Question: I am trying to export data from PhpMyAdmin to JSON format
This code works for 'select lat,lng from googlemaps', but does not for the 'address' column
My code is:
'''
<?php
$con=mysqli_connect("localhost","root","","googlemaps");
if (mysqli_connect_errno())
{
echo "Failed to connect to MySQL: " . mysqli_connect_error();
}
$sql = "SELECT lat,lng,'addr' FROM infos";
if ($result = mysqli_query($con, $sql))
{
$resultArray = array();
$tempArray = array();
// Loop through each row in the result set
while($row =mysqli_fetch_array($result))
{
// Add each row into our results array
$tempArray = $row;
array_push($resultArray, $tempArray);
}
$fp = fopen('results01.json', 'w');
fwrite($fp, "{ "tab": ");
fwrite($fp, json_encode($resultArray));
fwrite($fp, " }");
fclose($fp);
echo json_encode($resultArray);
//var_dump($resultArray);
?>
'''
Screenshot of 'infos' table:

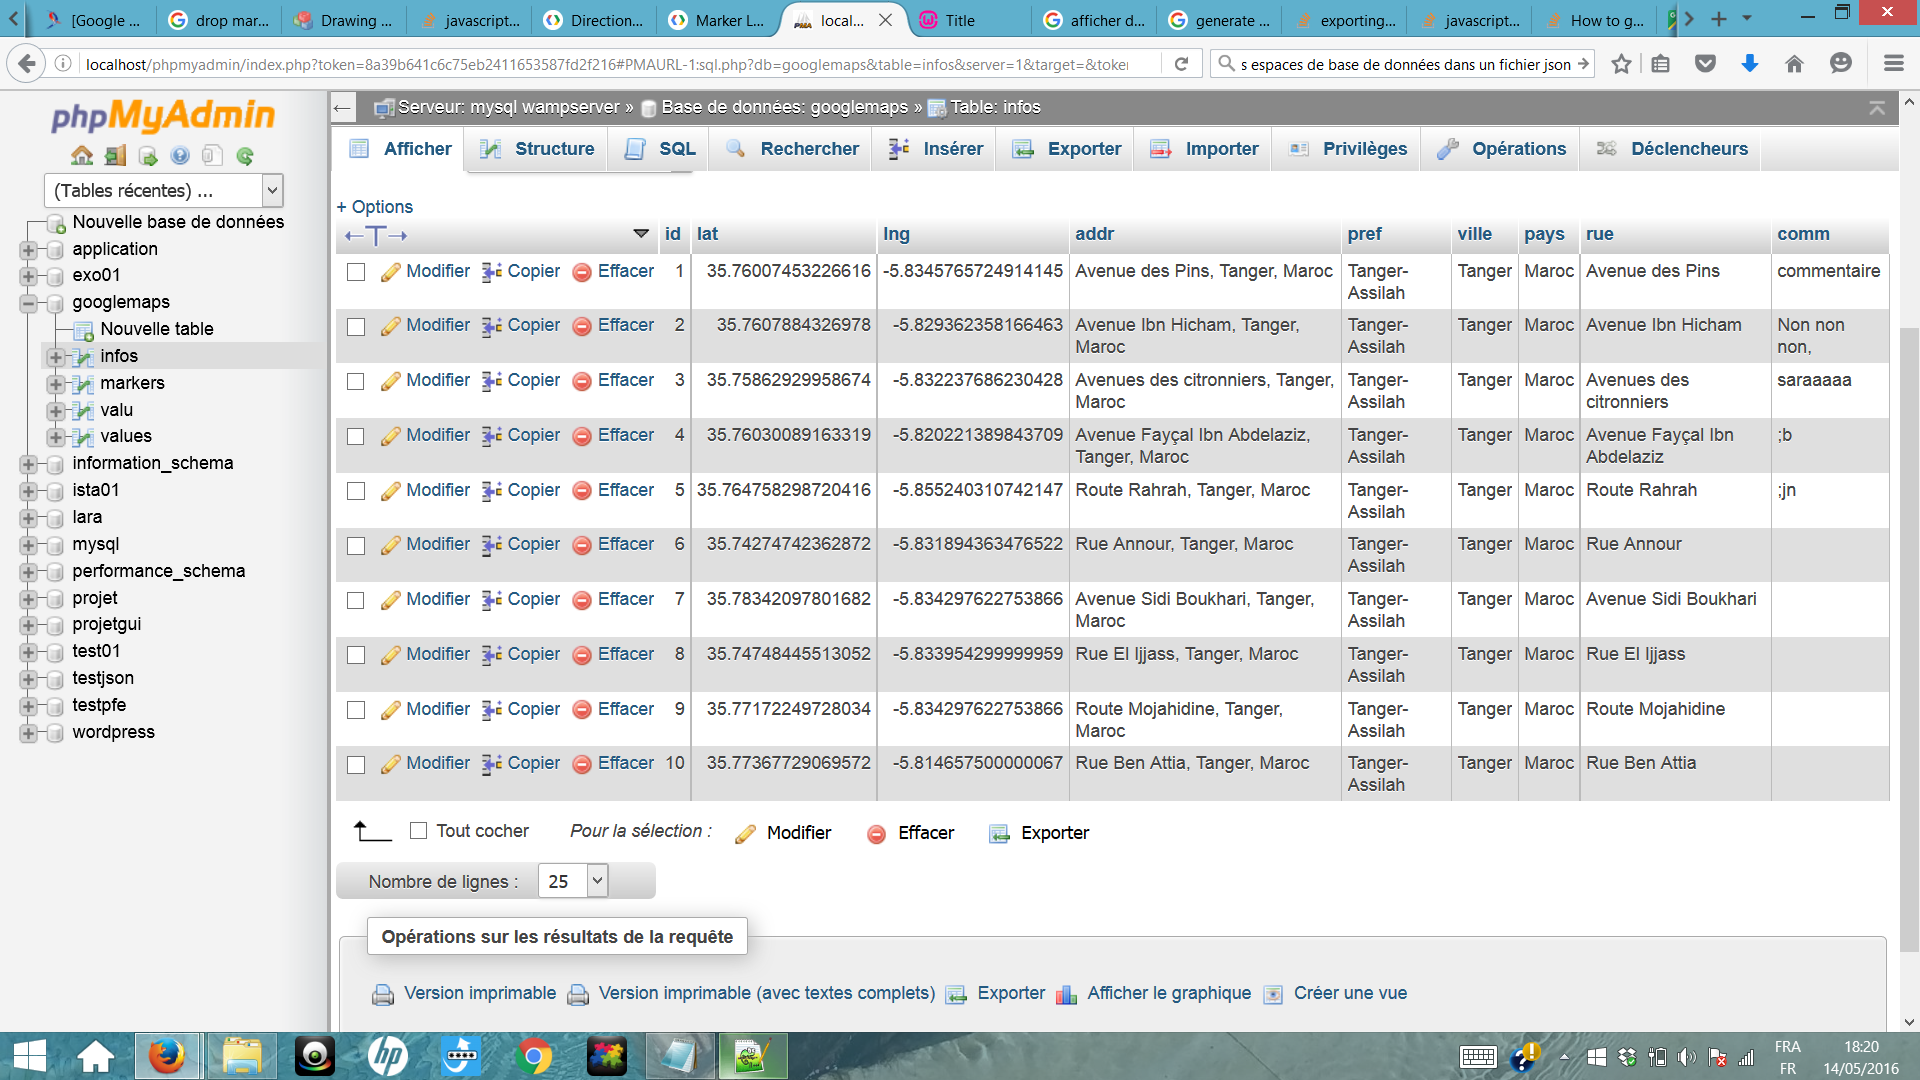
Answer: Just found the solution it s actually adding this before the select query :
'''
mysqli_set_charset($con, "utf8");
$sql = "SELECT lat,lng,'addr' FROM infos";
if ($result = mysqli_query($con, $sql))
{......}
'''